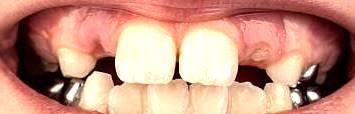
Condition: hypodontia